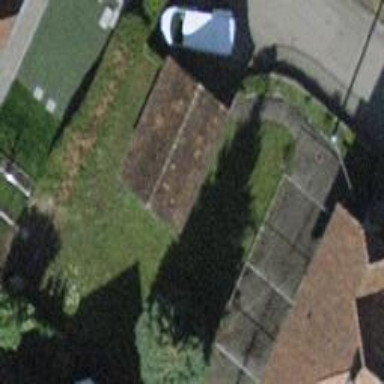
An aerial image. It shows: Garage.